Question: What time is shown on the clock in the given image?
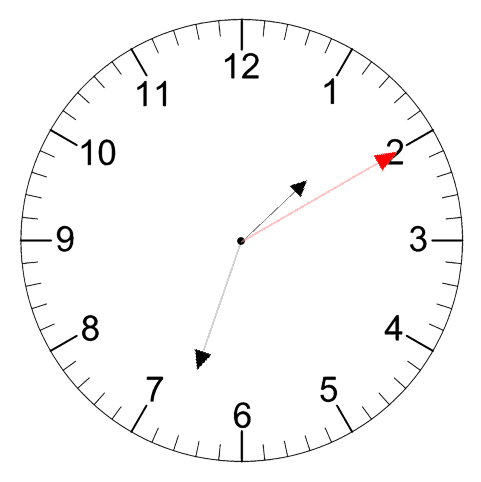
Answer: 01:33:10